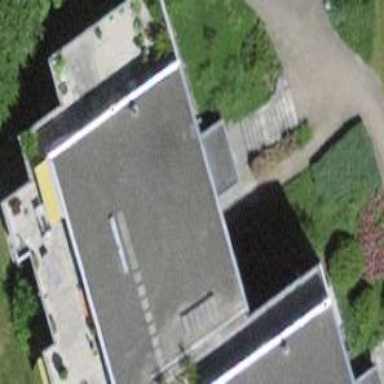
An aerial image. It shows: Flat-roofed residential building.